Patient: sex F, age 43
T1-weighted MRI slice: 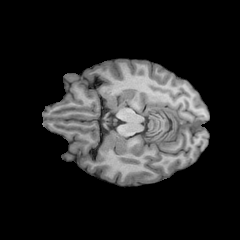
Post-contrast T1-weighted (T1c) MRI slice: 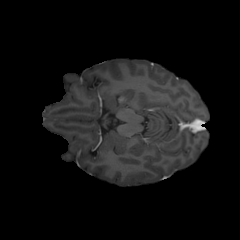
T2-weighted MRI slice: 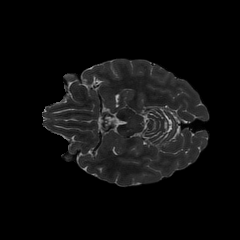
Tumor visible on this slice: no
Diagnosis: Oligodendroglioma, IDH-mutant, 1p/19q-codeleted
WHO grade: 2